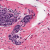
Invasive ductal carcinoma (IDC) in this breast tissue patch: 0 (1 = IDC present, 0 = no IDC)